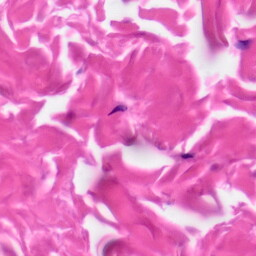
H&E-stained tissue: Skin